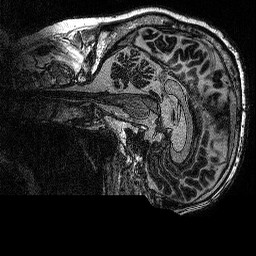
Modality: MP2RAGE
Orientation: sagittal
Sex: male
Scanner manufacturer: siemens
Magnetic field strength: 3 T
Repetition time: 5 s
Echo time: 0.00292 s